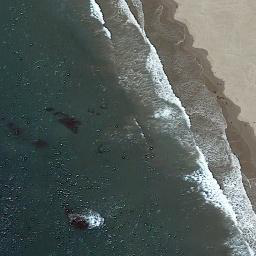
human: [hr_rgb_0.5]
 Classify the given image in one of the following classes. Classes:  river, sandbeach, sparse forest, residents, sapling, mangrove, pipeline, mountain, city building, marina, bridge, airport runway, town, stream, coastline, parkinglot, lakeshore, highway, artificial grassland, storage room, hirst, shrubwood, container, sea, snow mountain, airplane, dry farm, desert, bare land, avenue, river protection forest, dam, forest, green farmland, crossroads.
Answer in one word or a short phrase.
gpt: coastline